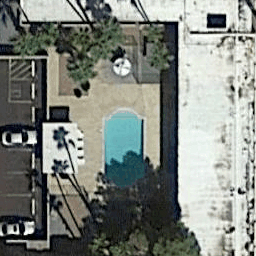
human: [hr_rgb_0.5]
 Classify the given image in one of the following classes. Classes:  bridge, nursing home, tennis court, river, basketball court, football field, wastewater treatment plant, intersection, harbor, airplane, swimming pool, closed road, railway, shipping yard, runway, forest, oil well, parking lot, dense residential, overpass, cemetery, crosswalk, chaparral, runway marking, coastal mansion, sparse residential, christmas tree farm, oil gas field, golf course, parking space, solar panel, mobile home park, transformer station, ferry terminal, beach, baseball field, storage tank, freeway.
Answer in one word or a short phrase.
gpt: swimming pool